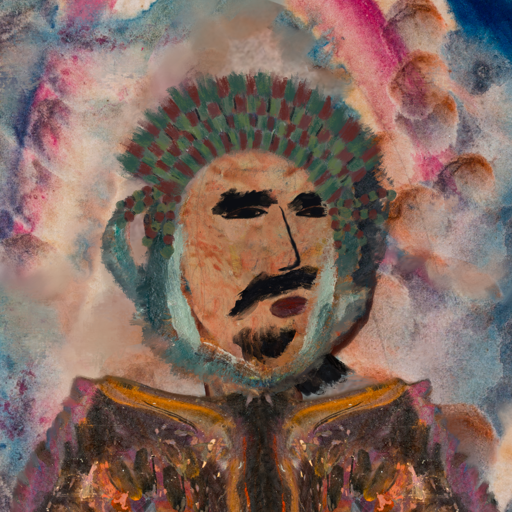
Background: Rupkatha, Head And Neck Side: Orphan, Face Side: Mosgoul, Bust: Gypsy_Queen, Hair Side: Boggyland, Head Accessory: After_Raid_Crown, Second Necklace: Blank, Necklace: Blank, Baby: Blank